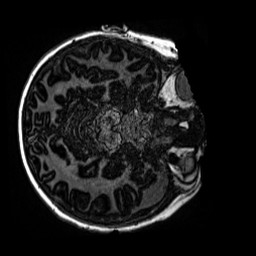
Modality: MP2RAGE
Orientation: axial
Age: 12
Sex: male
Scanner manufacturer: siemens
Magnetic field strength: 3 T
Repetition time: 4 s
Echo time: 0.00299 s